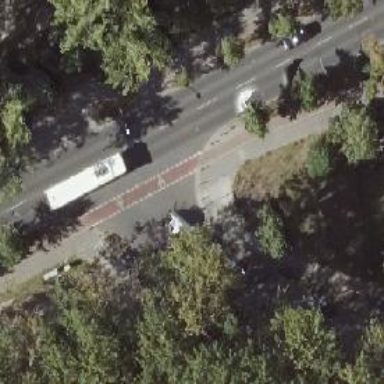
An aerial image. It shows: Uncontrolled road crossing.